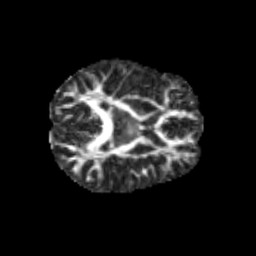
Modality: FA
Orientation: axial
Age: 11
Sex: female
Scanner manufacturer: siemens
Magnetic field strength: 3 T
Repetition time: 3.8 s
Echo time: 0.07 s